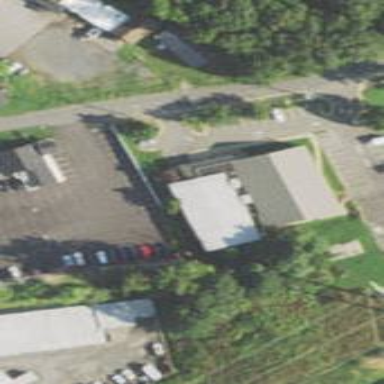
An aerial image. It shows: Building.